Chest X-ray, PA view. Patient: 45 years old, sex M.
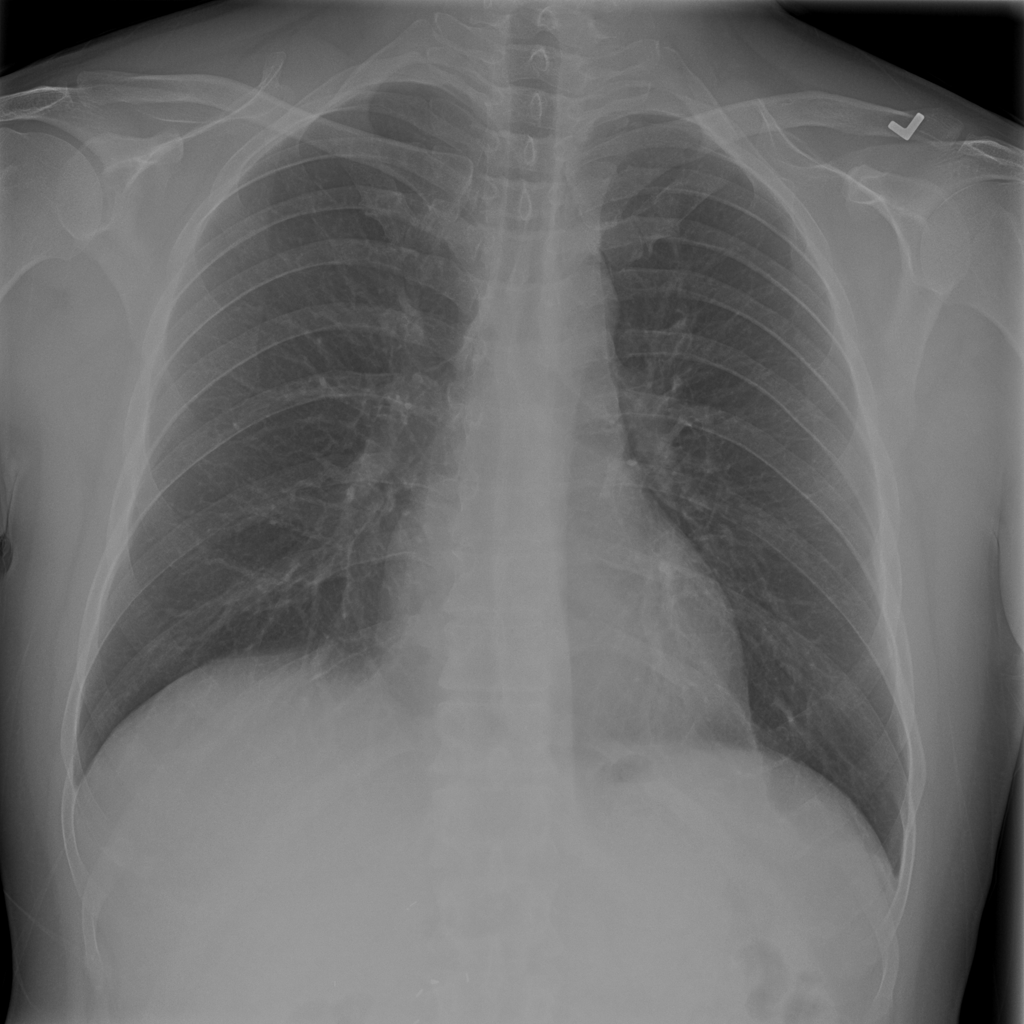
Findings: No Finding